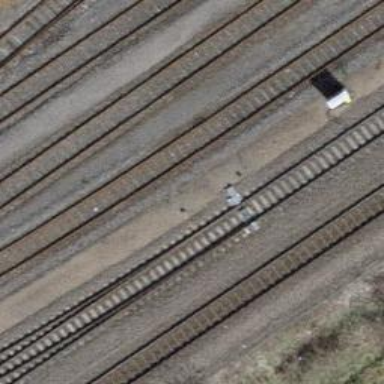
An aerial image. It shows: Railway switch.